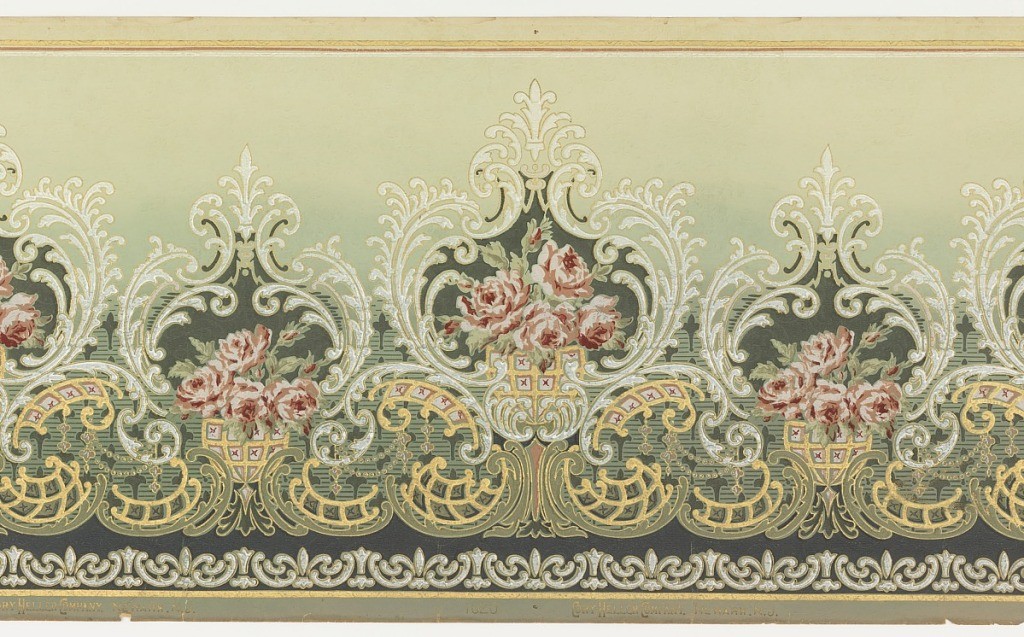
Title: Frieze
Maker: Cory-Heller Company
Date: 1905–1910
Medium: Machine-printed paper
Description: Bouquet of roses set within a scroll medallion, alternating with smaller medallion also containing bouquet. Band of fleur-de-lis motifs run along bottom edge. Printed in burgundy, white and gold on tan ground.